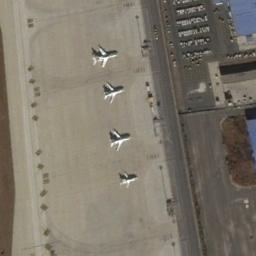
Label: airplane